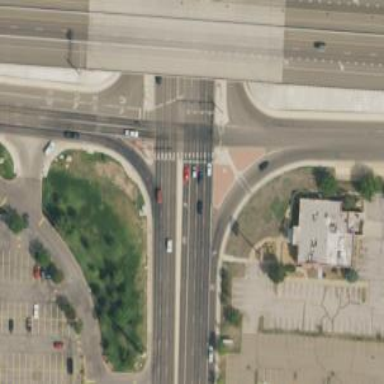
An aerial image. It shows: Asphalt road with secondary link designation.